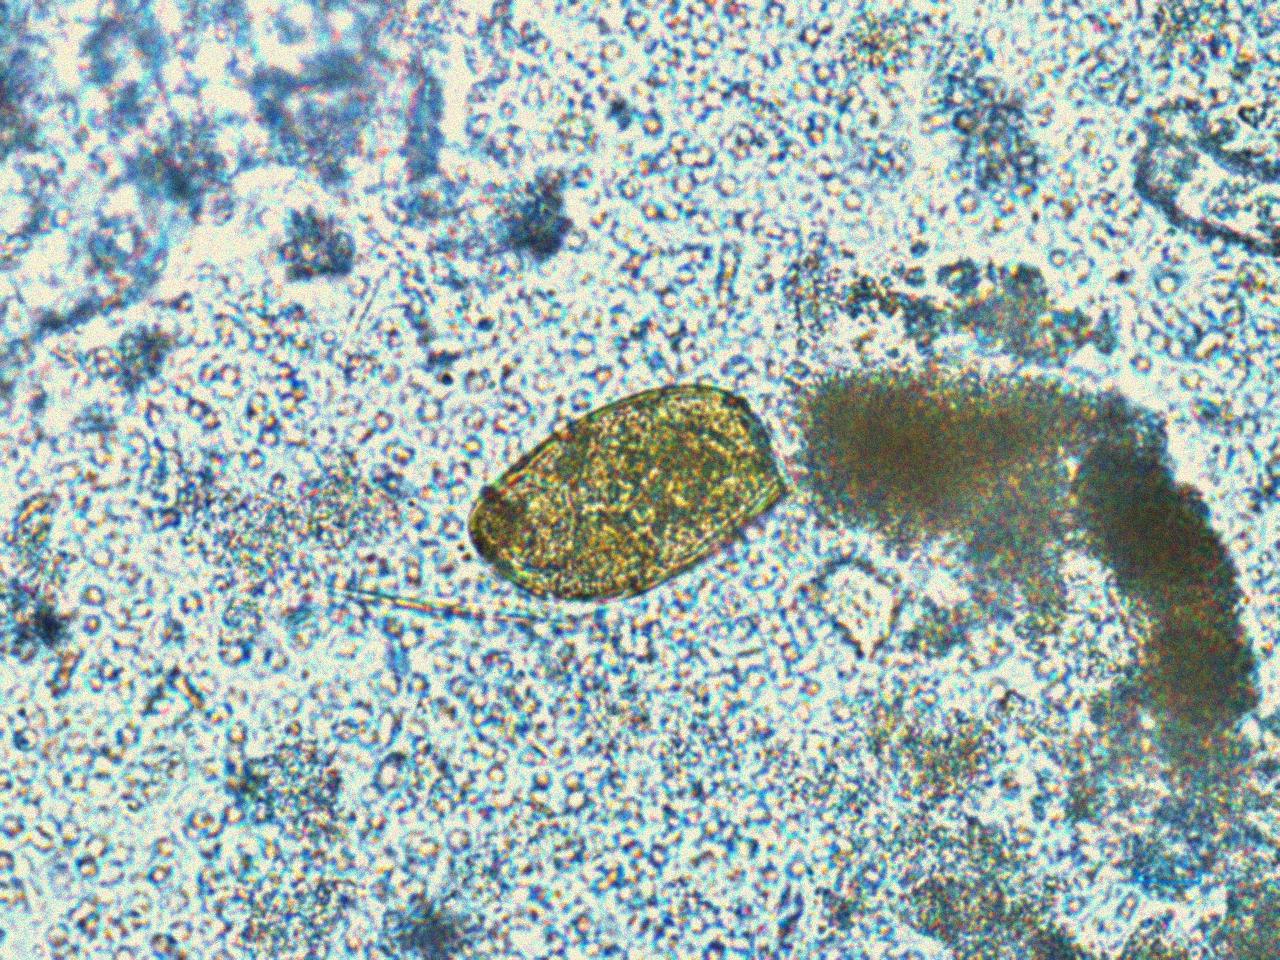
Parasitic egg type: Paragonimus spp